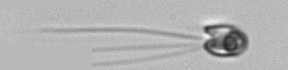
Label: flagellate_morphotype1